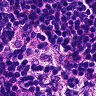
Metastatic tissue present: no